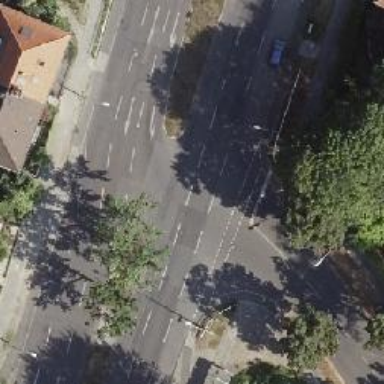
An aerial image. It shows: Asphalt tertiary road without sidewalk.